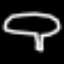
Label: mushroom